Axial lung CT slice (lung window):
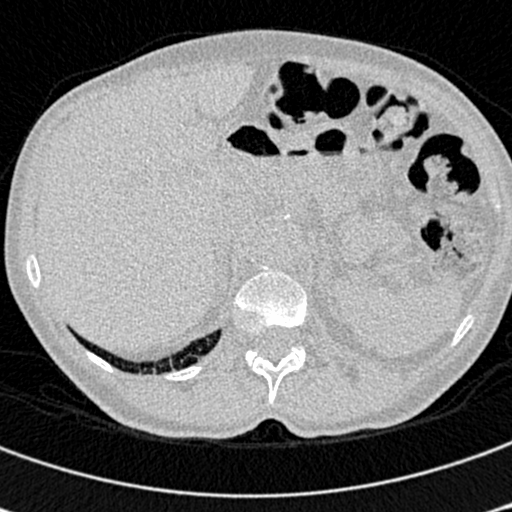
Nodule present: no